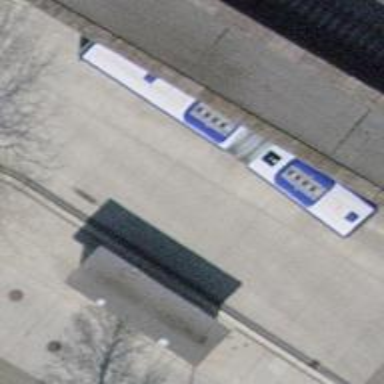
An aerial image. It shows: Bus stop with designated public transport stop position.